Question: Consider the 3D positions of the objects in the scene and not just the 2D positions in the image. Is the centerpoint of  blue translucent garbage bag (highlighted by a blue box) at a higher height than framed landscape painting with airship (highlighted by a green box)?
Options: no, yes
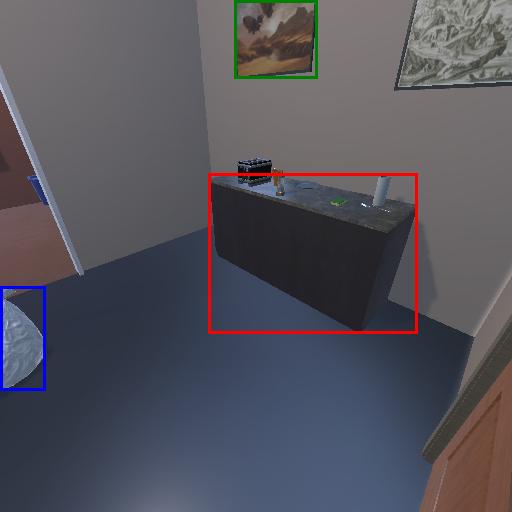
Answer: no